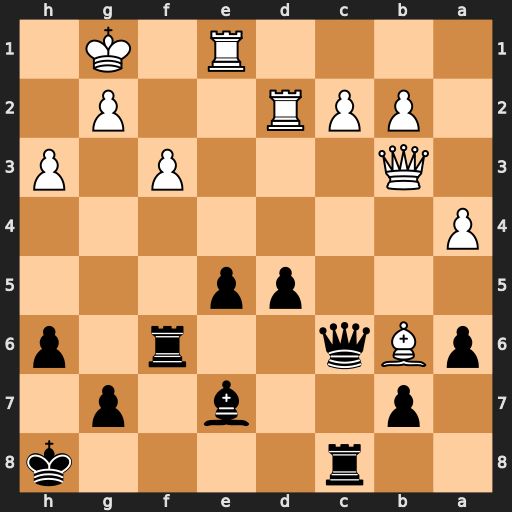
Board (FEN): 2r4k/1p2b1p1/pBq2r1p/3pp3/P7/1Q3P1P/1PPR2P1/4R1K1
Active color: b
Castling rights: -
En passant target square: -
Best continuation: Qxb6+ Qxb6 Rxb6